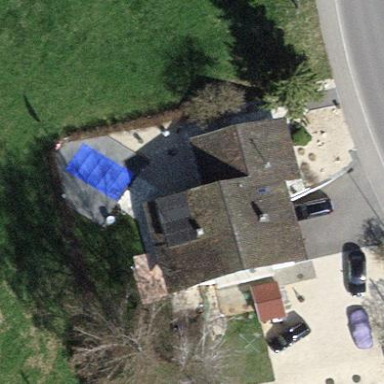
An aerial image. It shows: Simple and straightforward house.